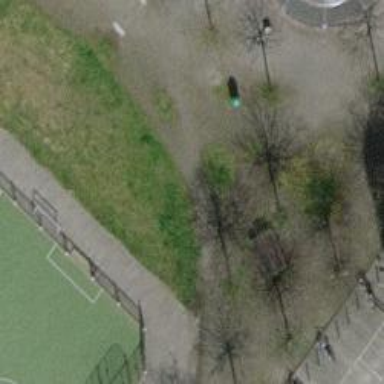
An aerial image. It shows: Picnic table located in leisure land area.